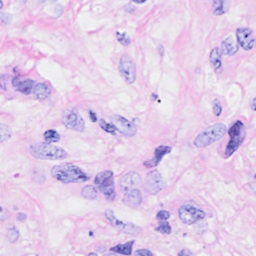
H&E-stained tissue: Breast